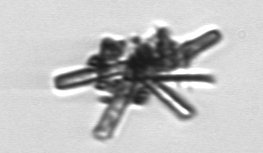
Label: Thalassionema